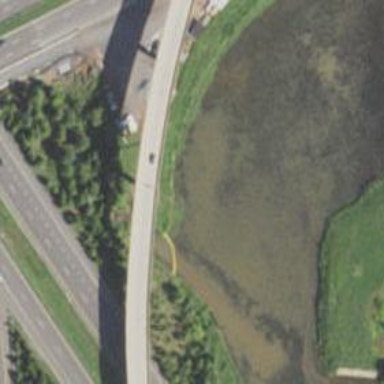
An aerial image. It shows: Trunk link highway passing over bridge.